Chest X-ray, AP view. Patient: 45 years old, sex M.
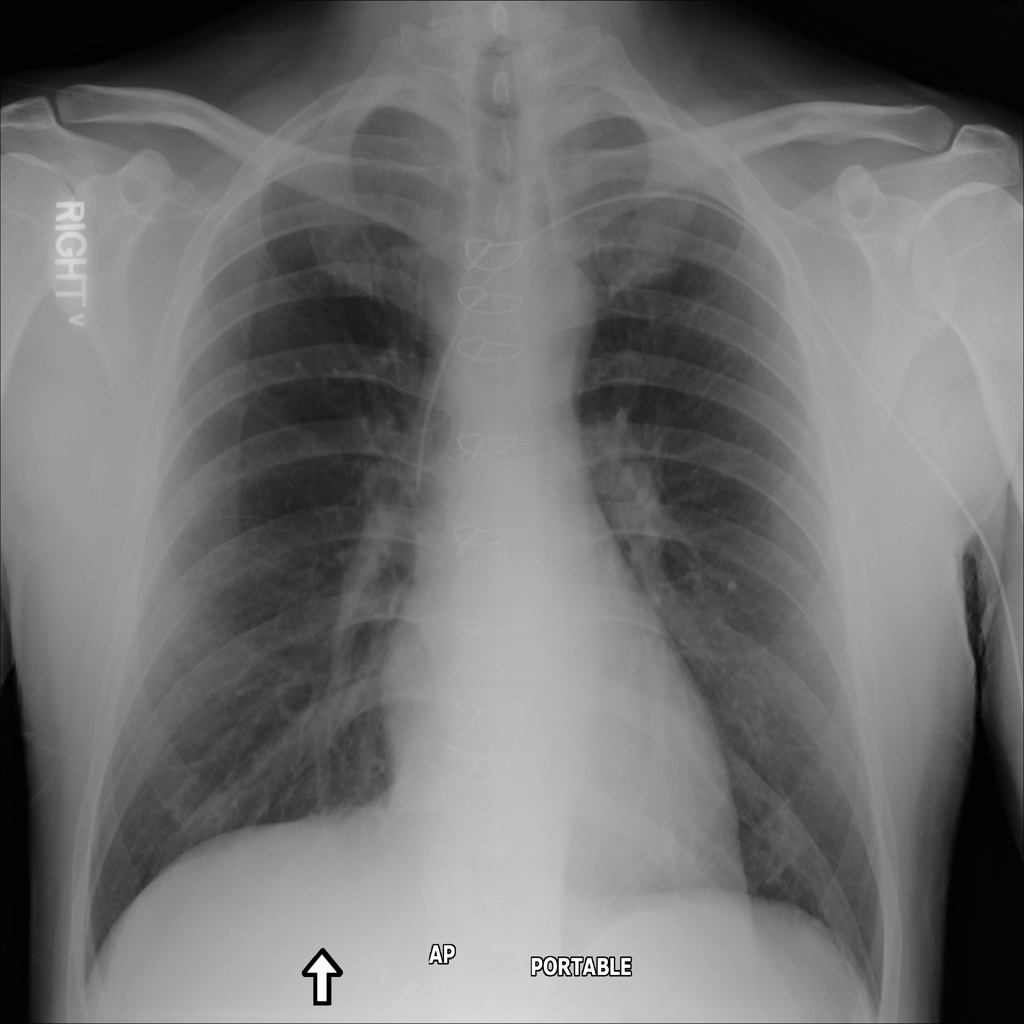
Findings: No Finding